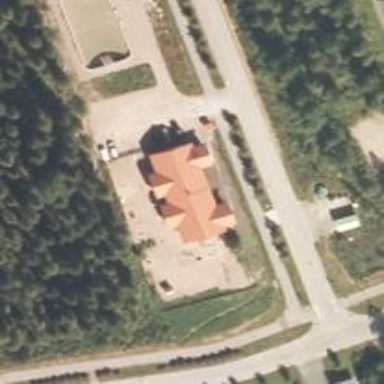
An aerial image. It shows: Kindergarten.